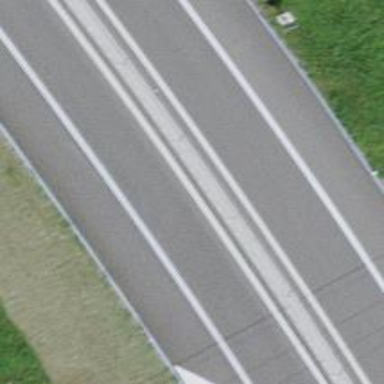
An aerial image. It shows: Asphalt motorway link.